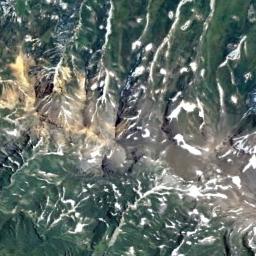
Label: snowberg